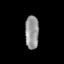
Tissue: prostate
Cell type: Epithelial cells
Senescence score: 0.3336
Nuclear area (px): 445
Mean DAPI intensity: 150.818